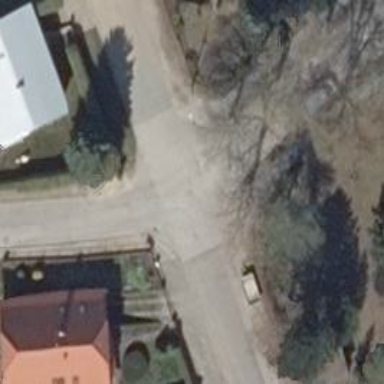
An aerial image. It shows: Residential road with separate sidewalks on both sides.